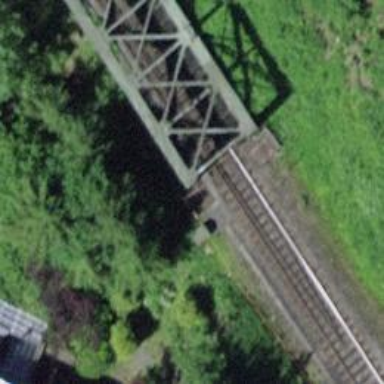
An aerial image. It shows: Railway with electrified contact lines.